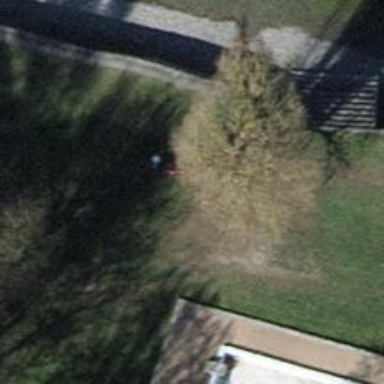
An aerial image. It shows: Bench.